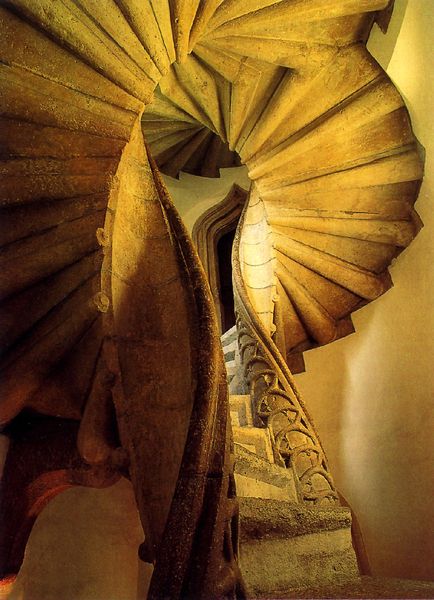
Titel: Graz, Burg, Doppelte Wendeltreppe
Standort: Graz (EU - AUT)
Schlagwörter: schatten, ocker, ausschnitt, fenster, licht, schwarz, tür, gebäude, haus, rot, schloss, beige, ornament, alt, wand, architektur, stein, gold, innen, rund, turm, relief, perspektive, abstrakt, mauer, drehen, treppe, arch, architecture, church, stair, stairs, steps, white, modern, yellow, detail, ornamente, aufgang, brown, geländer, railing, staircase, stufen, hoch, foto, oben, gang, burg, orient, gewunden, gemäuer, spitzbogen, rock, stone, tower, light, wendeltreppe, illusion, castle, shadow, verdreht, optisch, windung, drache, photo, spiral, statue, step, twist, twisted, purpur, abstract, mamor, bauwerk, rectangle, vertical, circle, tritte, steintreppe, shadows, escher, bronze, carving, doorway, photograph, surrealism, spiraling, pointed, blois, curve, optical, bannister, winding, carv, carve, banister, helix, turn, moebius, optische illusion, designs, rise, vertica, conrete, carbed, meocker, statuegold, staircase', овал, лестница, helice